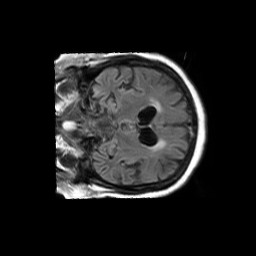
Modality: FLAIR
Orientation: coronal
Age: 79
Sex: male
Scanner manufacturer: philips
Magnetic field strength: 1.5 T
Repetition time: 11 s
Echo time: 0.14 s